Question: '''
function getData()
{
$select_query = "SELECT Value FROM Allies WHERE 'Key'='14638'";
mysqli_real_escape_string($this -> dataConnection, $this -> cacheKey);
mysqli_real_escape_string($this -> dataConnection, $this -> id);
if ($result = $this -> dataConnection ->query($select_query)) {
printf("Select returned %d rows.
", $result->num_rows);
/* free result set */
$result->close();
}
}
'''
For some reason, this code prints "Select returned 0 rows" when the data exists and nothing when the data doesn't exist.
Here's a screenshot of the data, if that helps:

How can I fix it and access the data?
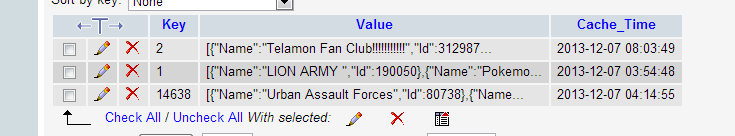
Answer: 'Key' is a reserved word. So use bacticks instead of quotes:
Change this:
'''
$select_query = "SELECT Value FROM Allies WHERE 'Key'='14638'";
'''
To:
'''
$select_query = "SELECT Value FROM Allies WHERE 'Key'='14638'";
'''